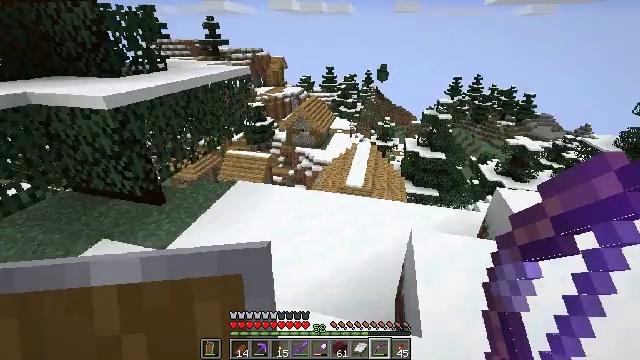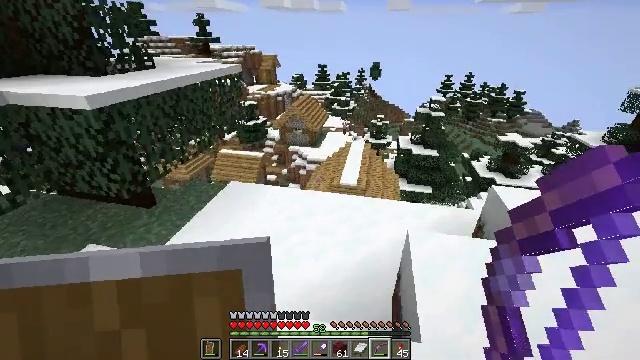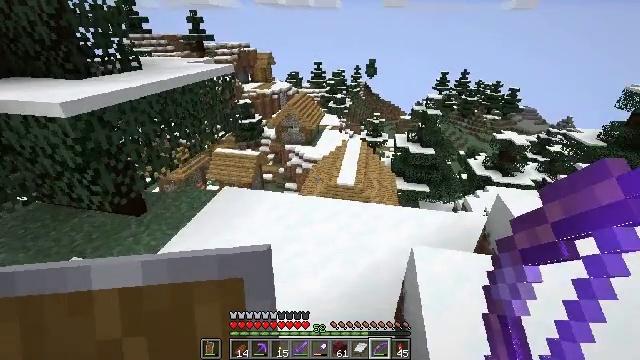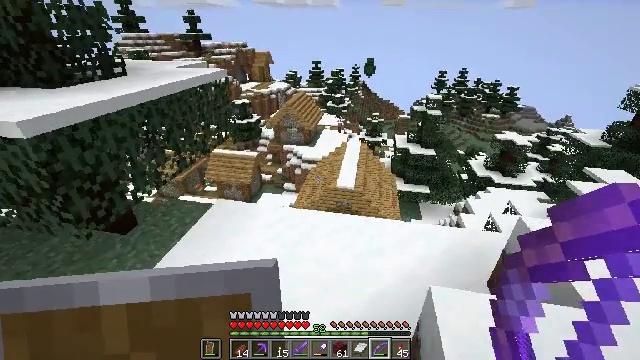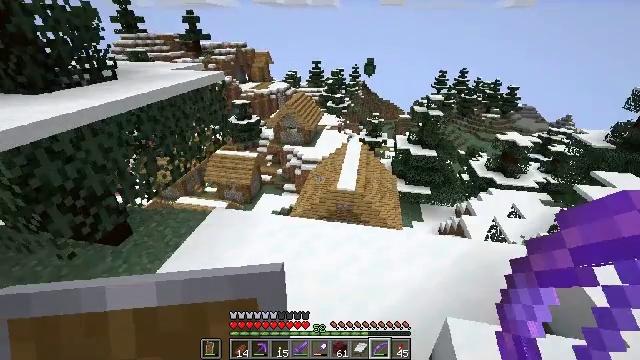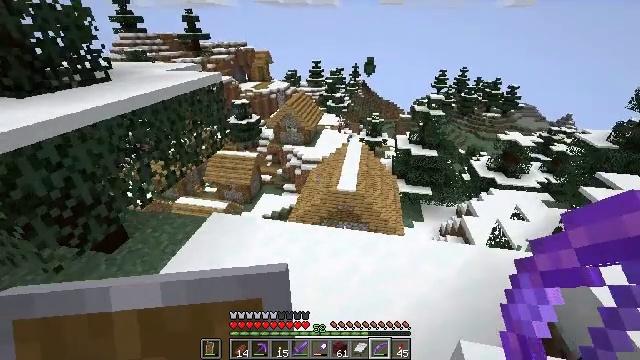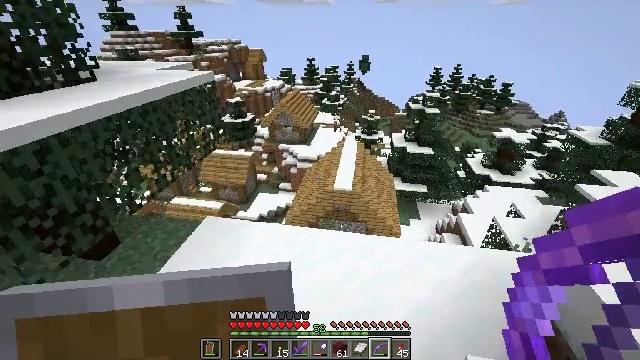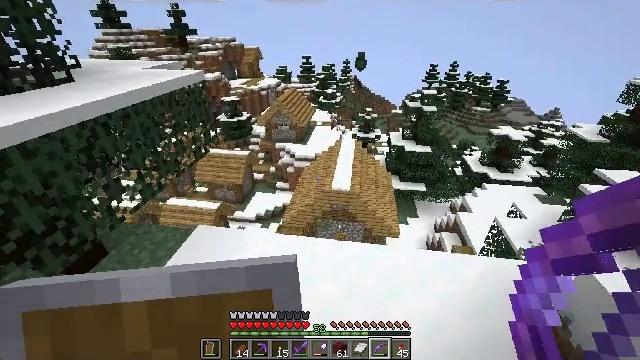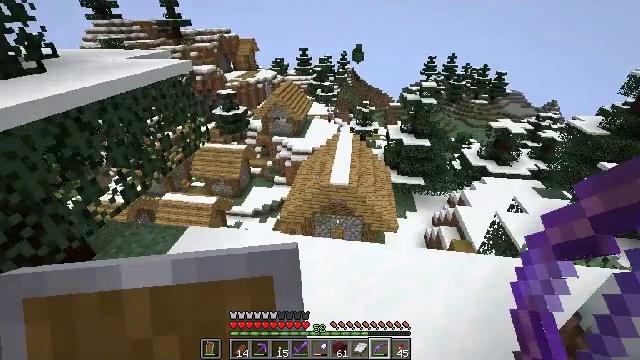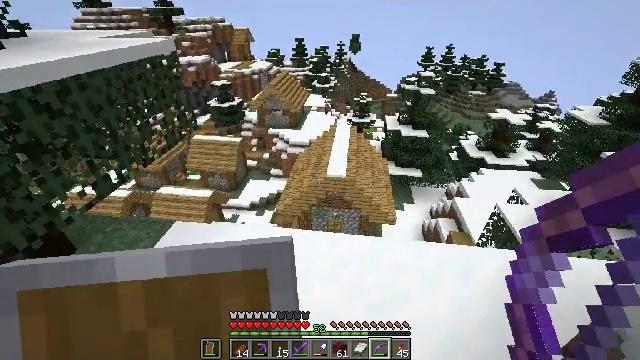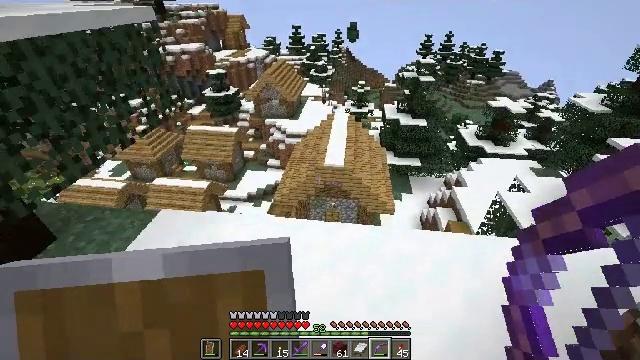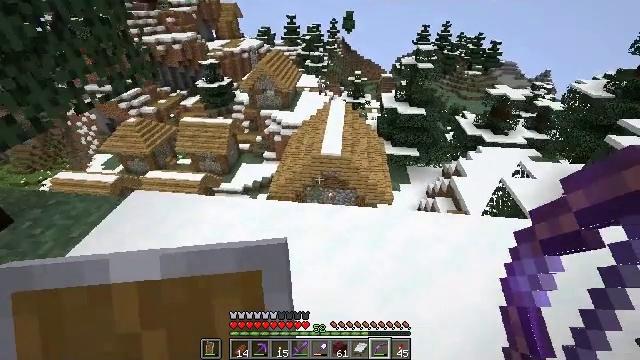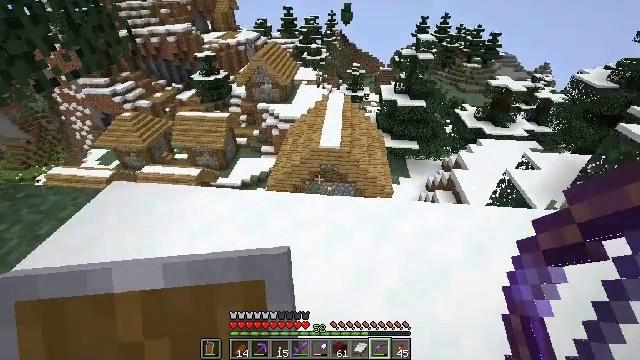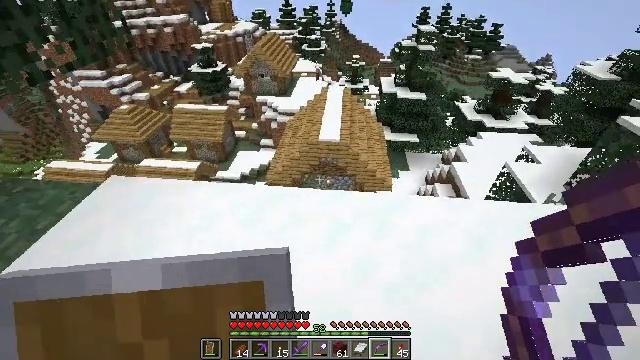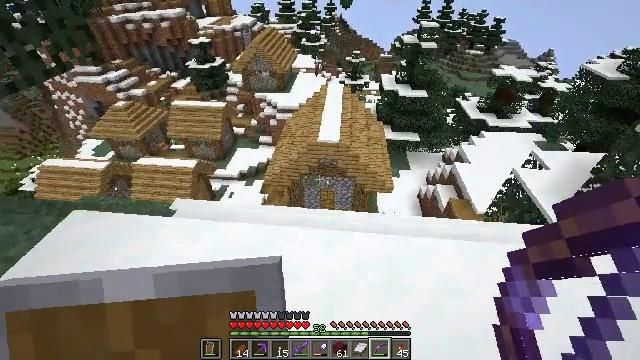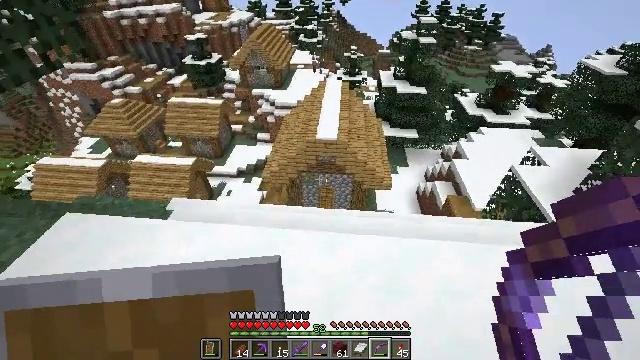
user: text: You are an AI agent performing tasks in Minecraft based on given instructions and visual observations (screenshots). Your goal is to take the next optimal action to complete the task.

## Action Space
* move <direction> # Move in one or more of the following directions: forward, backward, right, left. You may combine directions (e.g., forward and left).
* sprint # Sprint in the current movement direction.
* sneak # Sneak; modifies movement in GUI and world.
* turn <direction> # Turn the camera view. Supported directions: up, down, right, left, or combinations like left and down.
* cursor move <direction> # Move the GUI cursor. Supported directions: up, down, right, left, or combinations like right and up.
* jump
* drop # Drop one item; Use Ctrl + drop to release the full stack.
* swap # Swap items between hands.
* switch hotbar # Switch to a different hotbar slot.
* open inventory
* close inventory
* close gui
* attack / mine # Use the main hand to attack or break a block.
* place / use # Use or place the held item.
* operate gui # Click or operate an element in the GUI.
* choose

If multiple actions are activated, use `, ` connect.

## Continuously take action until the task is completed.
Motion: motion action
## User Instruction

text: Attack the bell to remove it.
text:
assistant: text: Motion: move forward, turn right
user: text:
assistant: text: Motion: move forward
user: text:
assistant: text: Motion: move forward
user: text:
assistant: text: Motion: move forward
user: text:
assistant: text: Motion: move forward
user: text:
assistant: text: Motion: move forward, turn right
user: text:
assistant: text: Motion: move forward
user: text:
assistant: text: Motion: move forward, turn down
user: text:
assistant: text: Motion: move forward, turn down
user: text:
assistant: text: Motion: move forward, turn down
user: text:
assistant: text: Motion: move forward, turn down
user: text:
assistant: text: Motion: move forward, turn down
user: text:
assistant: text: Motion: move forward, turn down
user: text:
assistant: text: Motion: move forward
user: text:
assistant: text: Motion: move forward
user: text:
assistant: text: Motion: move forward, turn down
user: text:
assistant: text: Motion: move forward, turn down
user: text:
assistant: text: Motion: move forward, turn down
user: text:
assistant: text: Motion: move forward
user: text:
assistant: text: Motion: move forward
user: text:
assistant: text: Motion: move forward, jump
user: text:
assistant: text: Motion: move forward, turn left, jump
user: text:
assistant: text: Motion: move forward, turn left, jump
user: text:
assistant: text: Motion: move forward, turn left and up
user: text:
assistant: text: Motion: move forward, turn left, jump
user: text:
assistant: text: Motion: move forward, jump
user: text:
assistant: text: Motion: move forward, jump
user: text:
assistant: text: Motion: move forward
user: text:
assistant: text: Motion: move forward, turn left
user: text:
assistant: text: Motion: move forward, turn left